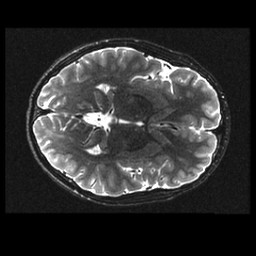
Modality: T2w
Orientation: axial
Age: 16
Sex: male
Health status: ill
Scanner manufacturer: ge
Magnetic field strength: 3 T
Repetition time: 7.5 s
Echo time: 0.1015 s